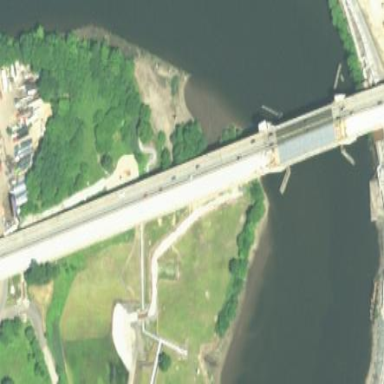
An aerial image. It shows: Man-made bridge.